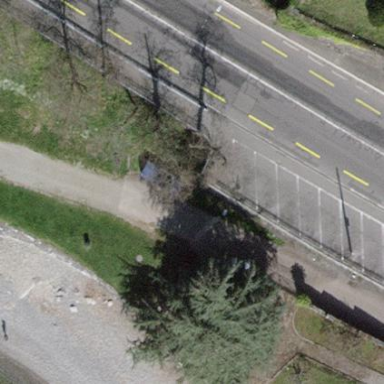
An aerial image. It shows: Motorcycle parking facility.